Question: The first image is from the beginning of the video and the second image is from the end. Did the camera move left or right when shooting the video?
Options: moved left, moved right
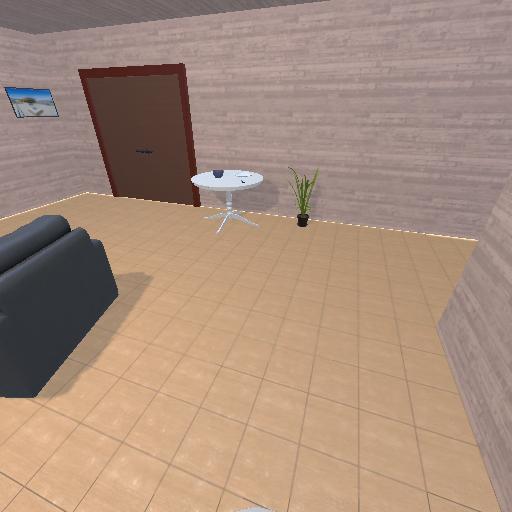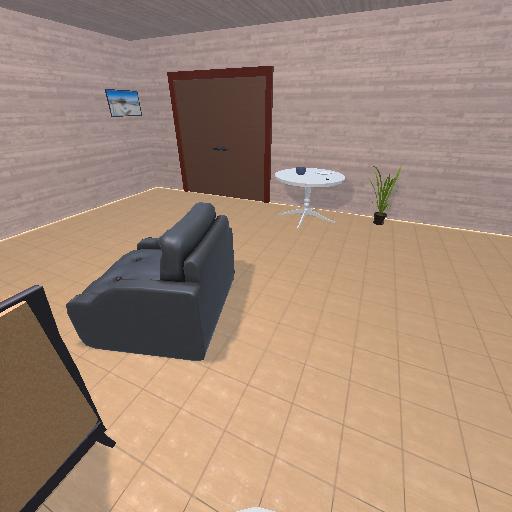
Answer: moved left